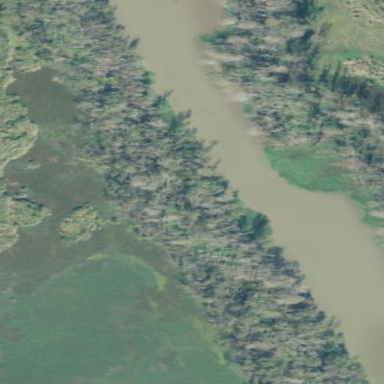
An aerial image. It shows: Marshy wetland area.